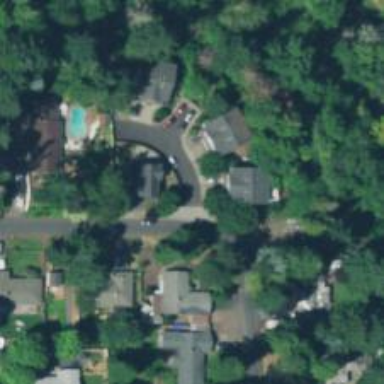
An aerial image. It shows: Residential road with sidewalk on the left side.